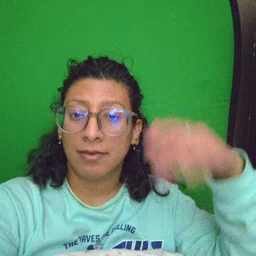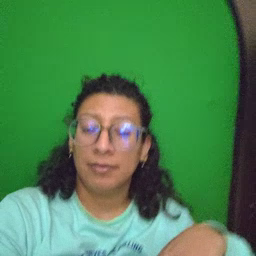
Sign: head